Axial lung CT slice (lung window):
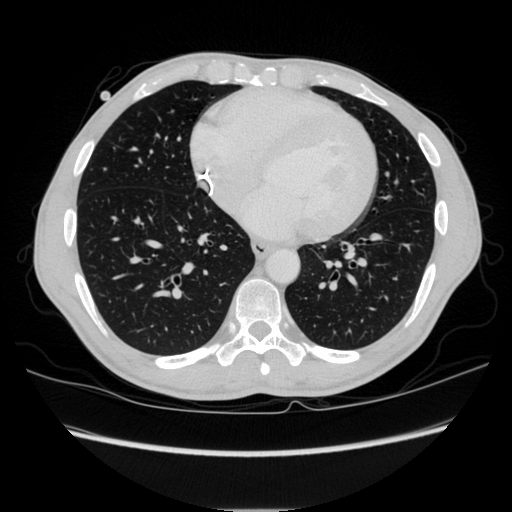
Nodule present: no